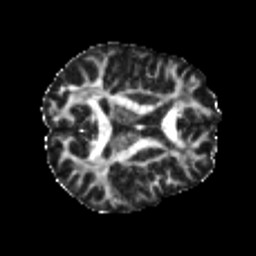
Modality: FA
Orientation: axial
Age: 25
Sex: male
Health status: healthy
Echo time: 0.074 s